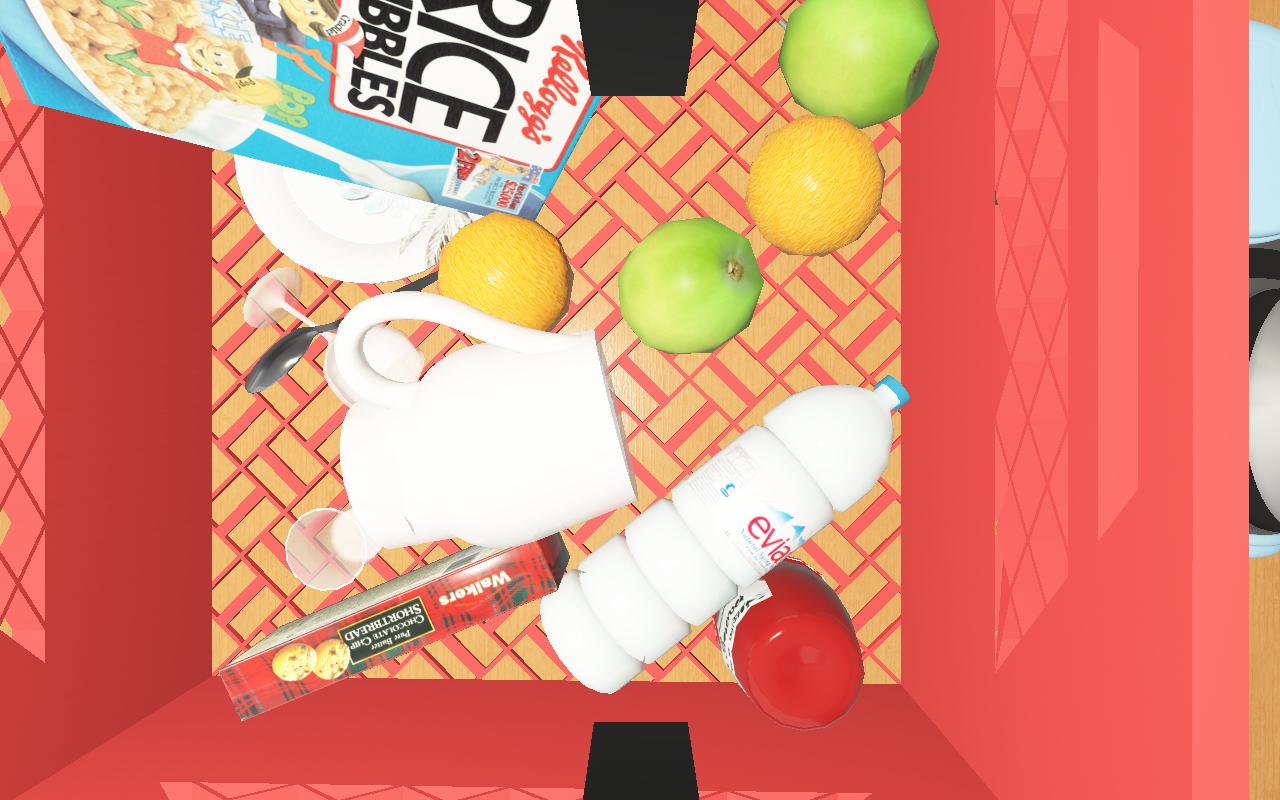
Objects in the scene:
carafe
apple
orange
cereal box